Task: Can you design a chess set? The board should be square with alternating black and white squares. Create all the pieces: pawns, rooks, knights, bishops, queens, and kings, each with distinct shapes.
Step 4007:
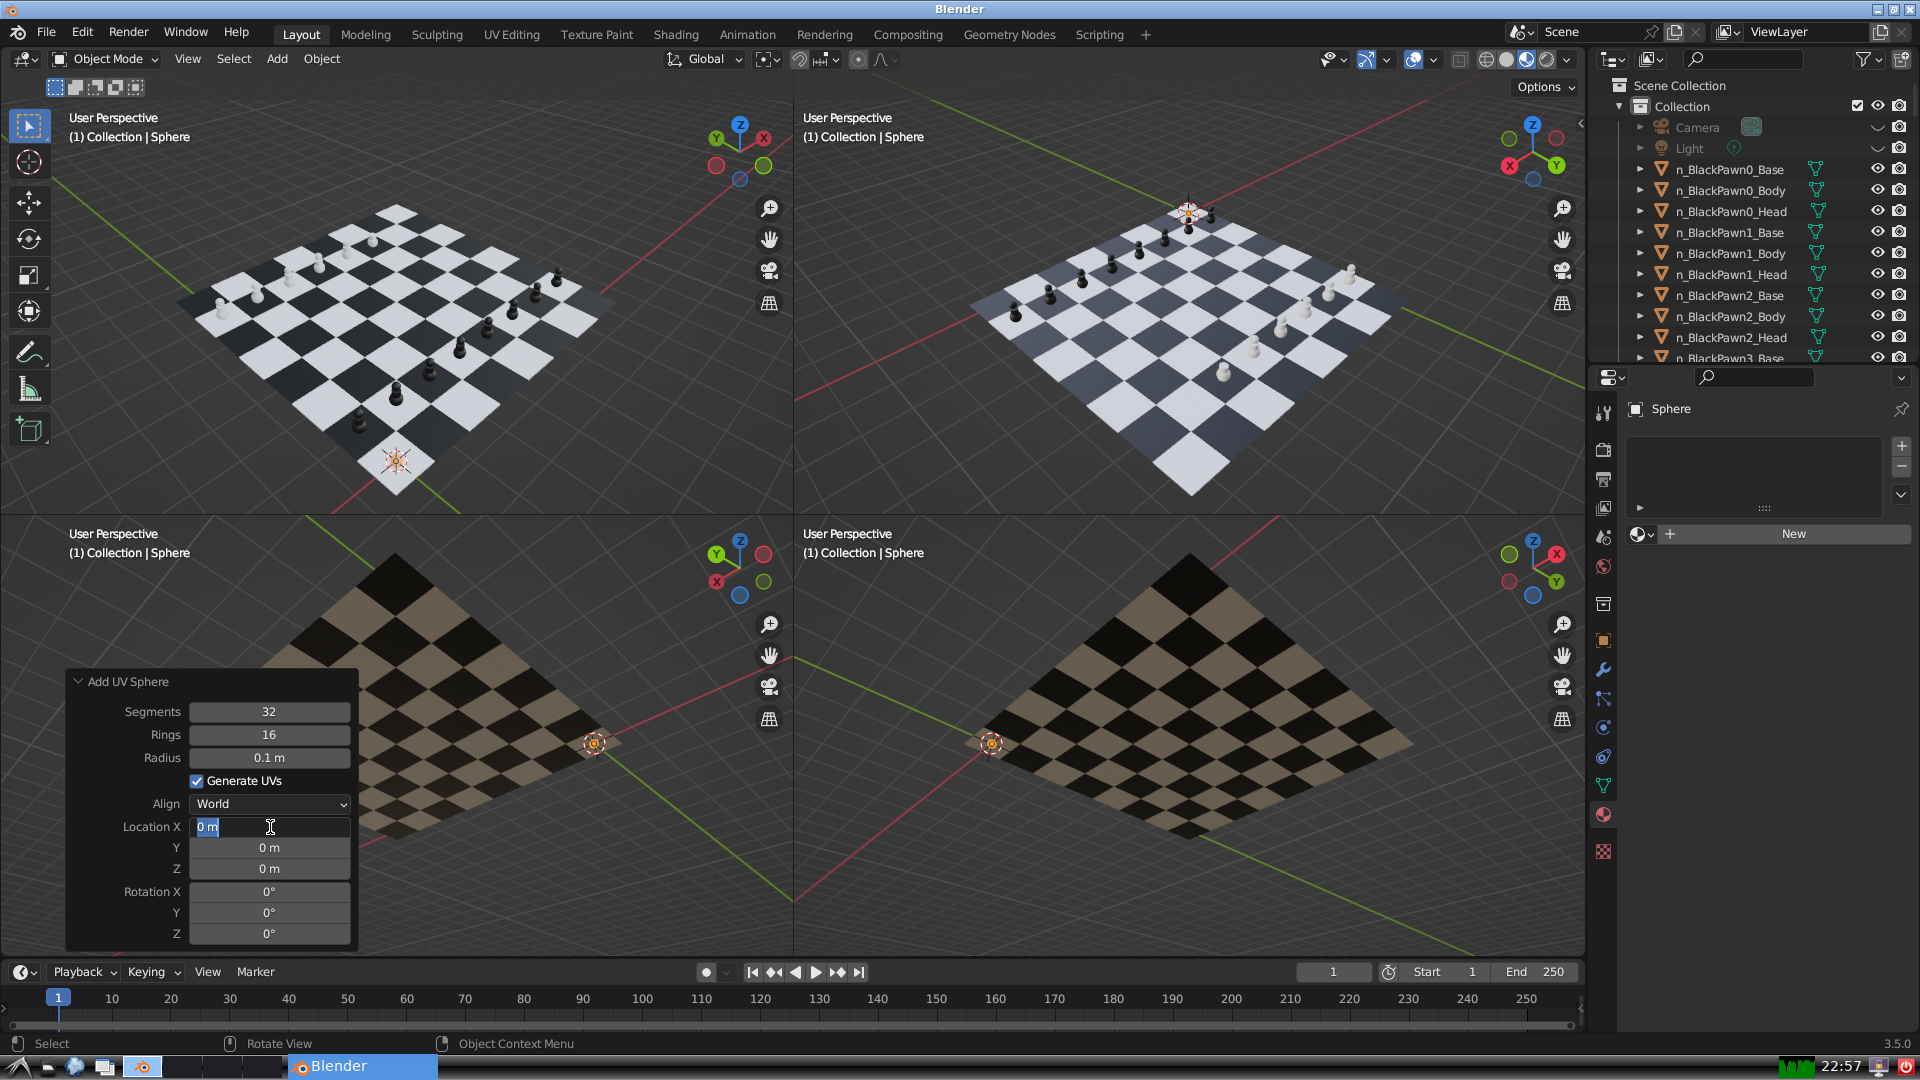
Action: input_text: 5.0